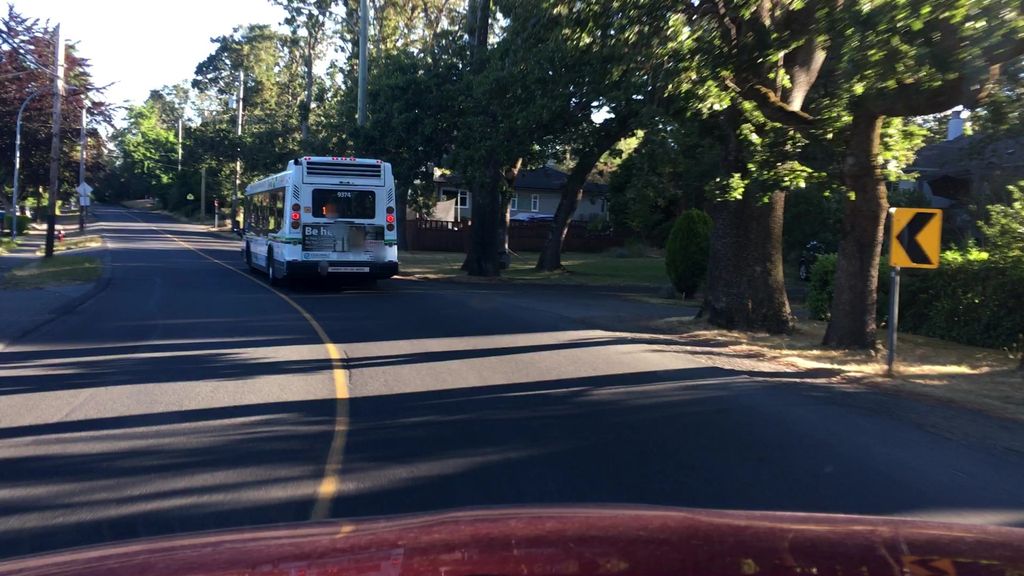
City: victoria